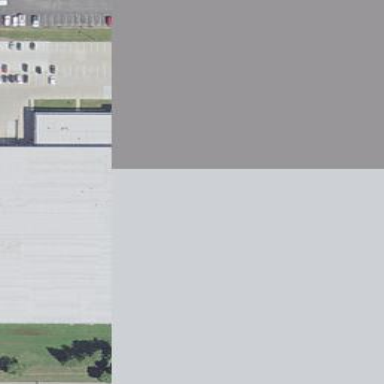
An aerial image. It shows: Warehouse.